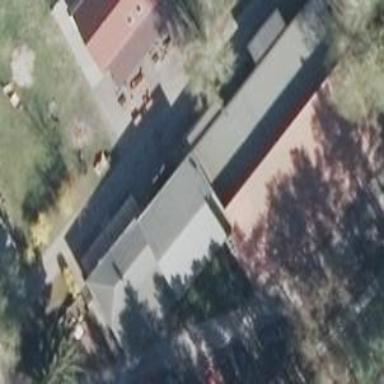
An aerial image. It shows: Building.